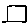
Label: square